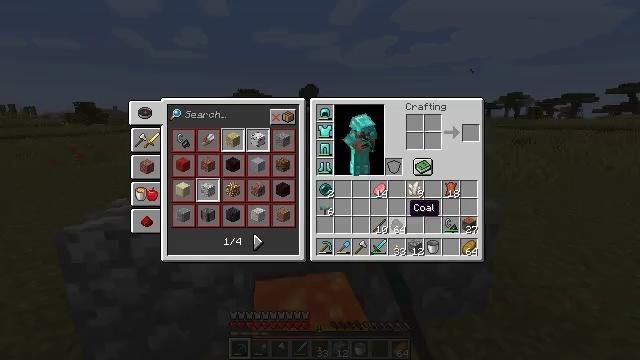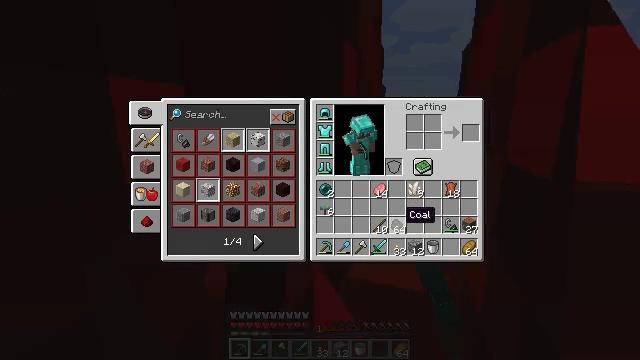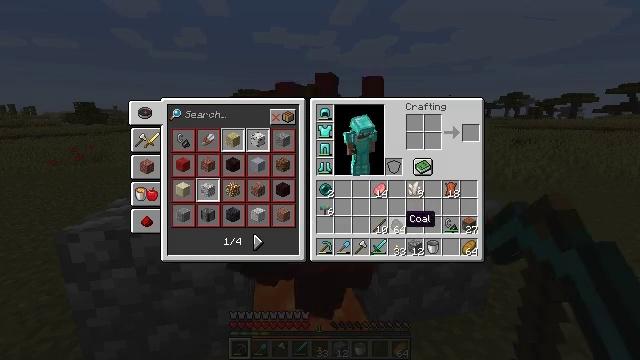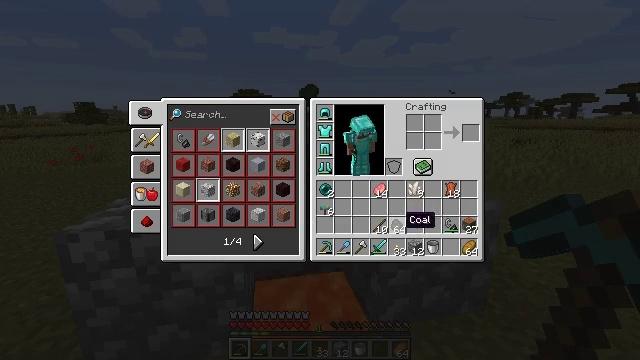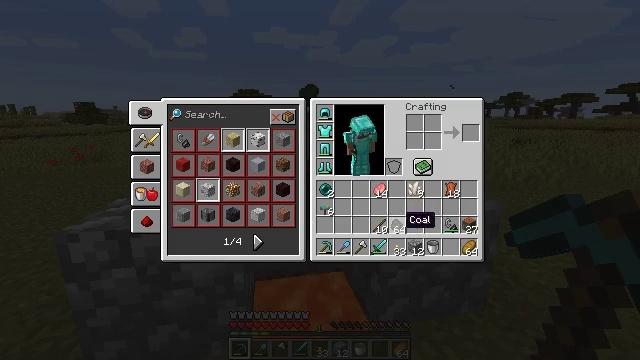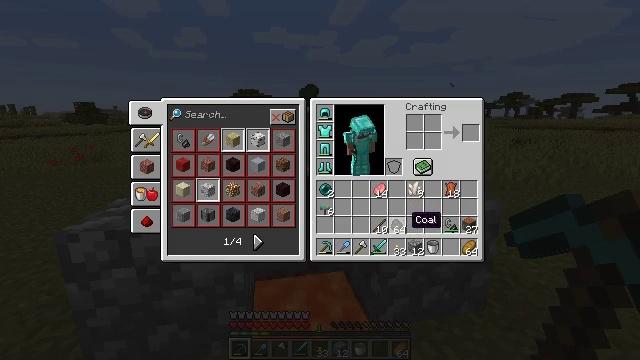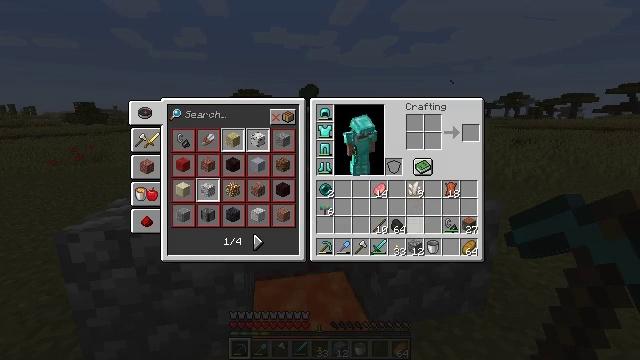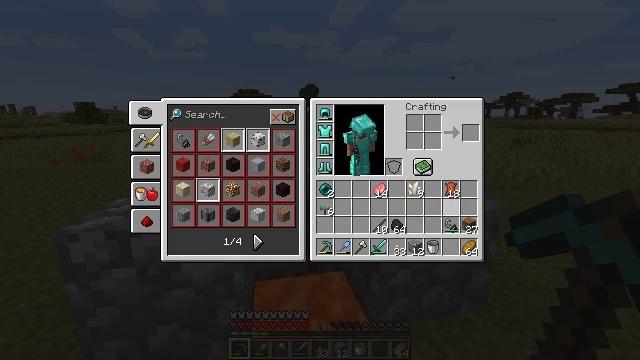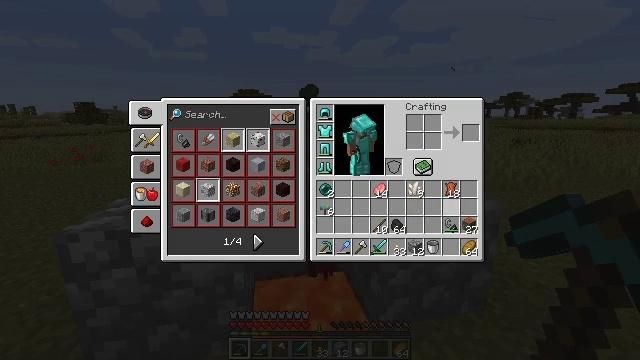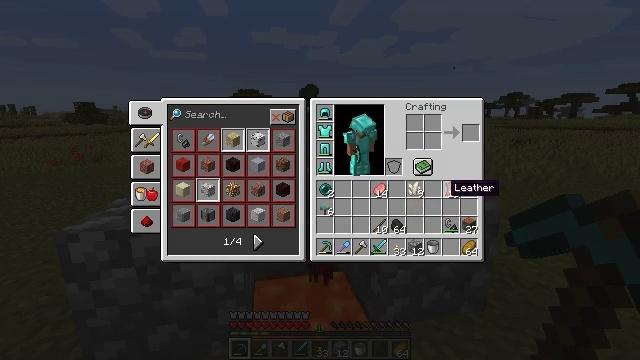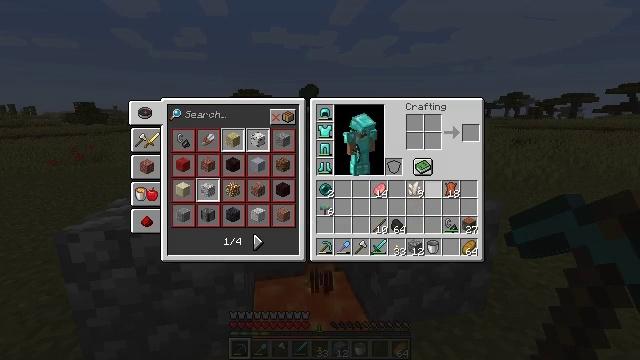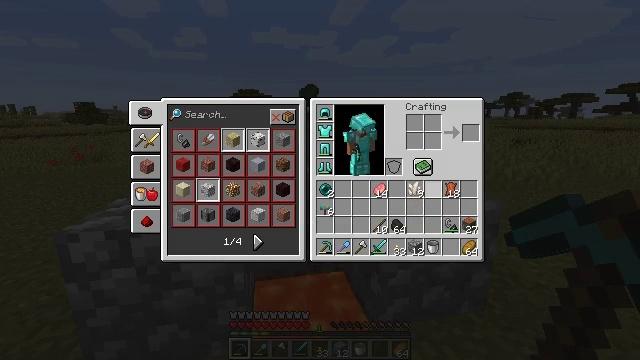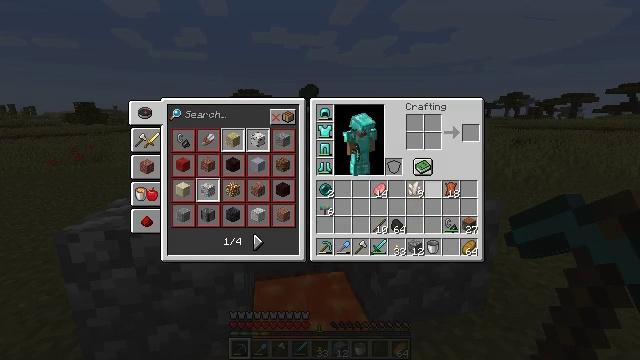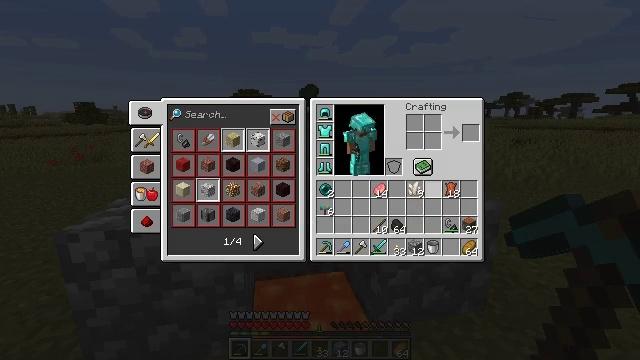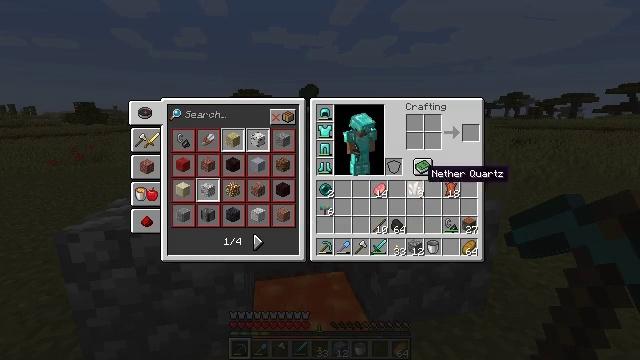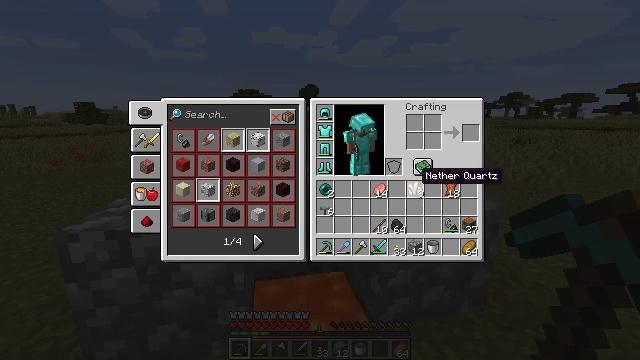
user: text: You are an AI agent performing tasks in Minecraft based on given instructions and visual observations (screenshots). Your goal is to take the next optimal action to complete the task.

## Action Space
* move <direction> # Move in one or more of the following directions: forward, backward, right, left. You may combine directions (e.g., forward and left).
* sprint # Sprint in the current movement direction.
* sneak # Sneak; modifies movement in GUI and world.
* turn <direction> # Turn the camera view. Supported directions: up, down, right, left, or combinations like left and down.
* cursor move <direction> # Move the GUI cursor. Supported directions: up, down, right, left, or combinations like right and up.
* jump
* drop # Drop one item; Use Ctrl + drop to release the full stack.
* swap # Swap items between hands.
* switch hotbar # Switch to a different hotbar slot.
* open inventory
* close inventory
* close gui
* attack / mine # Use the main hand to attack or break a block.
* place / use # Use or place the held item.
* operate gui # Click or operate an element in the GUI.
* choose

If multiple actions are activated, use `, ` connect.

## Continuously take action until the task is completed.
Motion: motion action
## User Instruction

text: Drop a quartz.
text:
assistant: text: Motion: cursor move down, open gui
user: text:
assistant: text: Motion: no_op
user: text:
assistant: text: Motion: no_op
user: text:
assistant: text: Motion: no_op
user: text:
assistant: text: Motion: no_op
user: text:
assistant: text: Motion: cursor move right
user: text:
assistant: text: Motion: cursor move right and up
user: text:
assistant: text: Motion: no_op
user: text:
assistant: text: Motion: cursor move up
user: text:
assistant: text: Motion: cursor move up
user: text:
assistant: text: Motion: no_op
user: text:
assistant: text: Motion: no_op
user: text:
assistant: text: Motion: no_op
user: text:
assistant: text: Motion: cursor move left
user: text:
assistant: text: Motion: no_op
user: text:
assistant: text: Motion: operate gui
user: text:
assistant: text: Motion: operate gui
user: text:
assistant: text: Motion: operate gui
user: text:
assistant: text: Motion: cursor move right and up
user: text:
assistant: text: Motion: cursor move right and up
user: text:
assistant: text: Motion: cursor move right and up
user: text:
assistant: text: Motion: operate gui
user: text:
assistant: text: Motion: operate gui
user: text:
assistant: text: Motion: operate gui
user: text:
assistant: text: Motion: no_op
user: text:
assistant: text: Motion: no_op
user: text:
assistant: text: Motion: no_op
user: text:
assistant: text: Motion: no_op
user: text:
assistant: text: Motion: no_op
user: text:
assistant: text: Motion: no_op